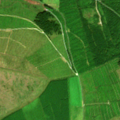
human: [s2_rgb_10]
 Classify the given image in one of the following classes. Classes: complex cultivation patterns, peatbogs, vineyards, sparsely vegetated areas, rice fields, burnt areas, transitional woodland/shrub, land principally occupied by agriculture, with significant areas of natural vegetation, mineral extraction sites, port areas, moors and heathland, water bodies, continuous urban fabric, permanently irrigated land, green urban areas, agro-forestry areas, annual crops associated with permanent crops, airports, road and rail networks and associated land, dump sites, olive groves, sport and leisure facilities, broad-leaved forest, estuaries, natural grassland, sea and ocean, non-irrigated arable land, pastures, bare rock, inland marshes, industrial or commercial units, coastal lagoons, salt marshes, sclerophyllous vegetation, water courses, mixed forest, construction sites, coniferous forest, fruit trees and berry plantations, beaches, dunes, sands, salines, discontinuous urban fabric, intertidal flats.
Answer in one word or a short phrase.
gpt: pastures, coniferous forest, moors and heathland, transitional woodland/shrub